Aerial crown-view tile of a tropical tree (Barro Colorado Island, Panama), acquired 20241112:
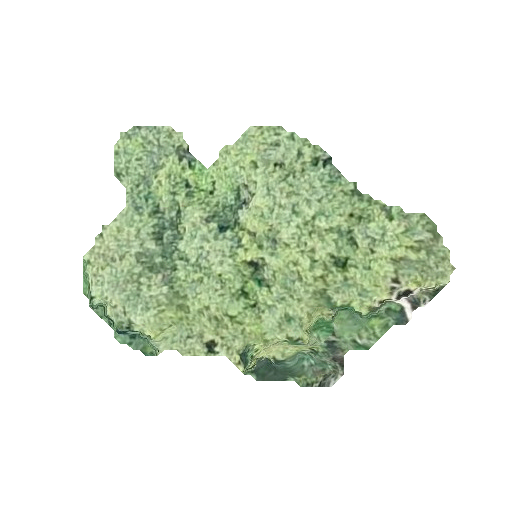
Species: Chrysophyllum cainito
GBIF accepted scientific name: Chrysophyllum cainito
Crown area: 101.728 m²